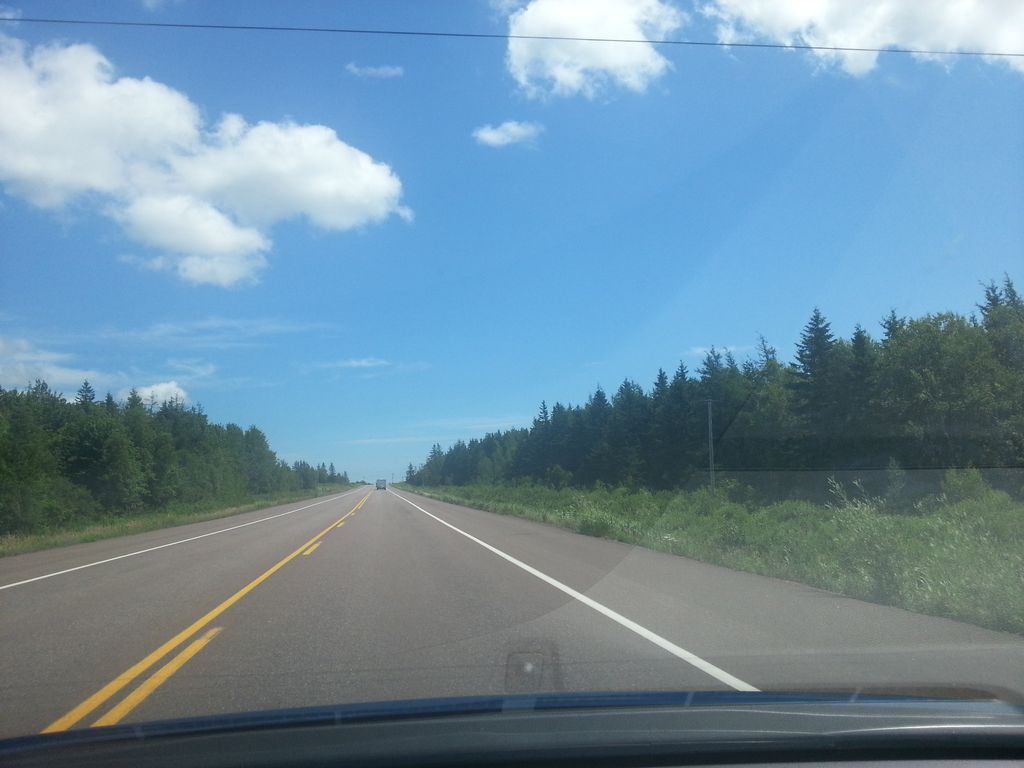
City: charlottetown